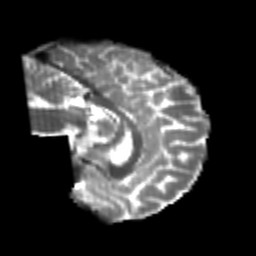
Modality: T2w
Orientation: sagittal
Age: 24
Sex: male
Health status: healthy
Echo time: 0.074 s